Question: I have query
'''
SELECT [Category] = ISNULL ( c.Category,'0'),
COUNT (cl.ClientID) as [3 Mo Clients]
FROM Category c LEFT JOIN clients cl ON cl.CategCode = c.CategCode
WHERE agencyid =2
GROUP BY c.Category, c.CategCode
'''
its work BUT it must show all category from Category table even if they are with null
but when i run my query it looks like this

category from Category table
'''
Child
Infant
Newborn
Pregnant
Postpartum
Senior
'''
Any Ideas way 'ISNULL' doent work as it must be?
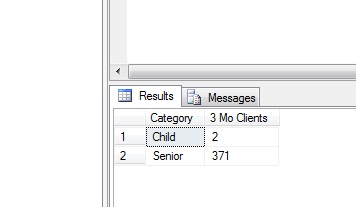
Answer: because you have filter the rows in the 'WHERE' clause causing it to act like 'INNER JOIN'. You need to put the condition in the 'ON' clause because 'agencyid''CategCode'.
'''
SELECT [Category] = ISNULL ( c.Category,'0'),
COUNT (cl.ClientID) as [3 Mo Clients]
FROM Category c
LEFT JOIN clients cl
ON cl.CategCode = c.CategCode AND
cl.agencyid = 2
GROUP BY c.Category, c.CategCode
'''
'''
SELECT [Category] = ISNULL ( c.Category,'0'),
COUNT (cl.ClientID) as [3 Mo Clients],
SUM(CASE WHEN statusid in (1,2) THEN 1 ELSE 0 END) [Status_1_2]
FROM Category c
LEFT JOIN clients cl
ON cl.CategCode = c.CategCode AND
cl.agencyid = 2
GROUP BY c.Category, c.CategCode
'''